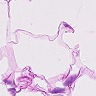
Metastatic tissue present: no